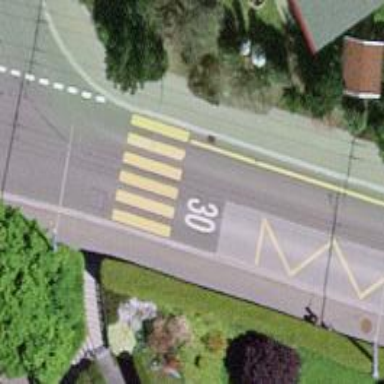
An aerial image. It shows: Marked asphalt footway with zebra crossing.